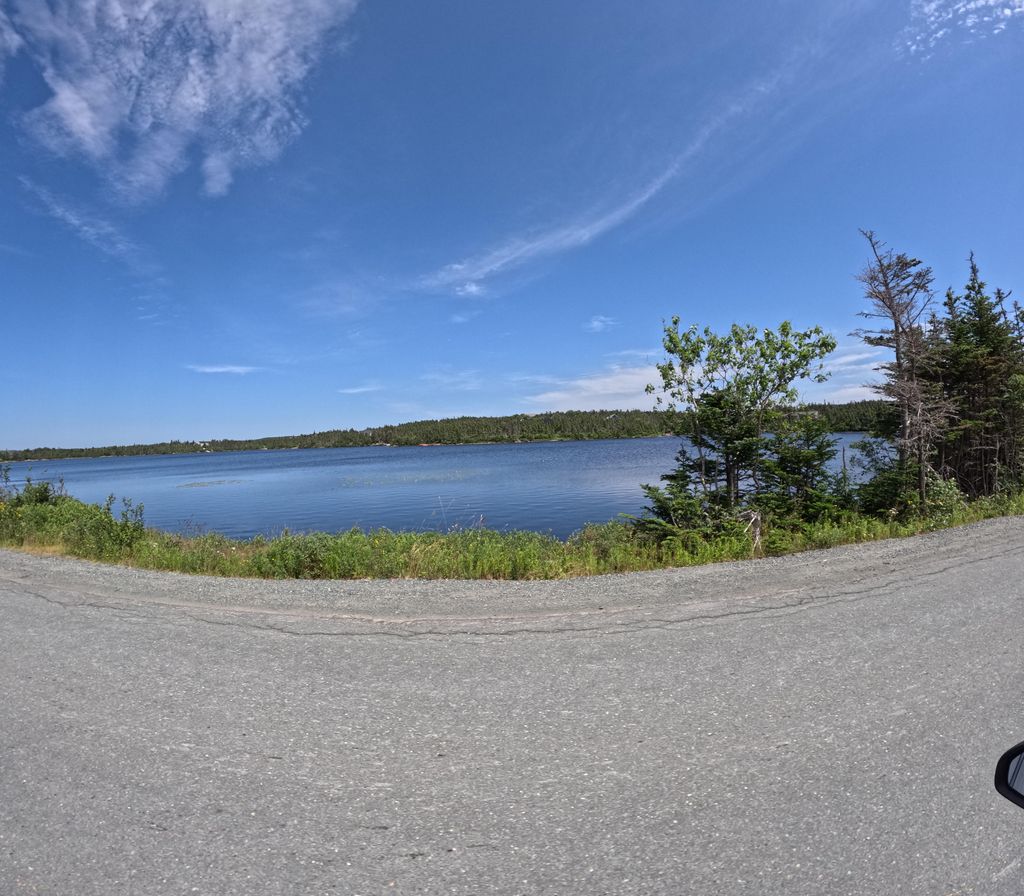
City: st_johns